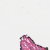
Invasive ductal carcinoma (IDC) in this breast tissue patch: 0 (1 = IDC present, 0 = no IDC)